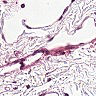
Metastatic tissue present: no